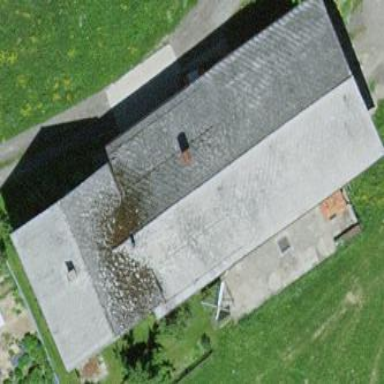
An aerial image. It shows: Farm building with gabled roof.